Question: I'm using WPF with the WAF framework.
I have a piece of UI (let's say it collects the user credentials) that gets presented on multiple views (see image).
I figured, hey, this is reusable, let's put it in its own user control.
I can get everything working fine if I ignore the inner user control and just "flatten" it if you will, but trying to encapsulate it is making me wonder what the best approach is. Should this "credentials" user control have its own dedicated view model? Should it be exposing its data through dependency properties instead? What's the best approach?
I will need to expose the data collected from the credentials control to the view model of the outer user control.

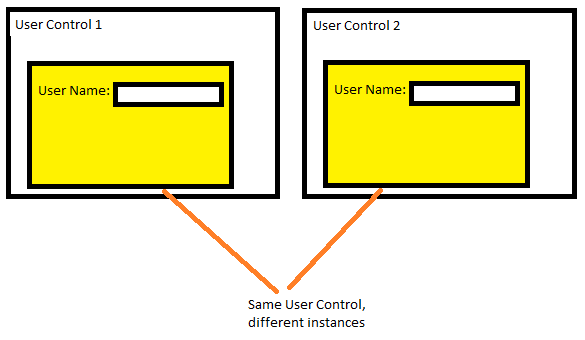
Answer: > Should this "credentials" user control have its own dedicated view model? Should it be exposing its data through dependency properties instead? What's the best approach?
A UserControl can serve two purposes -
If you want to use it as a "Control" - which is often the case in a situation like this, I would treat it as 100% view. As such, I would not make the UserControl have a ViewModel at all (at least not publically), and expose it's properties via Dependency Properties. This provides the most flexibility in terms of reuse, as the UserControl acts like any other FrameworkElement, and can be dropped in and bound to your own properties in your other location like any other control.
When a UserControl acts as a View for a ViewModel, however, things are different. Here, the goal isn't reuse, but separation of concerns between your View and VM.
This situation sounds more like the first - you want to have a control that can be reused in multiple locations. In this case, this basically becomes a view element.